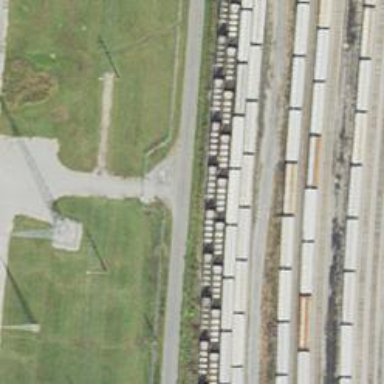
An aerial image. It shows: Railway yard.